Question: I'm trying build an app that takes a POST(with x-www-form-urlencoded header) with one parameter.
This is my POST method code:
'''
@RequestMapping(value = "/translate", method = RequestMethod.POST)
public String getTranslate(@RequestParam("text") String text) {
//................
}
'''
When i do POST request by Postman with data "Let's measure"(image below) in method getTranslate text value is "Letas measure".
What am I doing wrong?

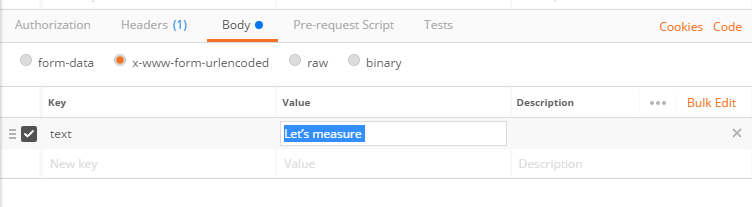
Answer: I guess you have missed to add encoding in the header of your request- just add content-type & encoding and try:
'''
Content-Type:application/x-www-form-urlencoded;charset=UTF-8
'''
<URL>